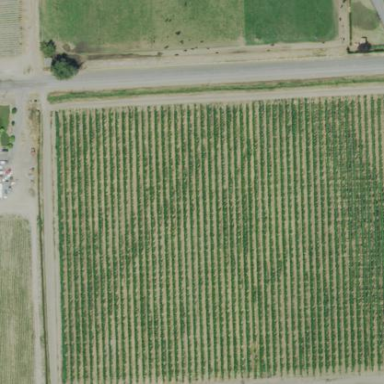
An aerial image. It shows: Orchard.